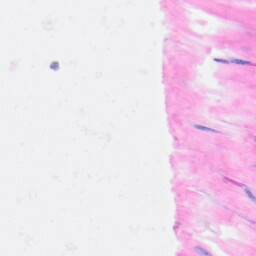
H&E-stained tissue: Heart